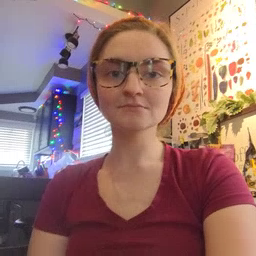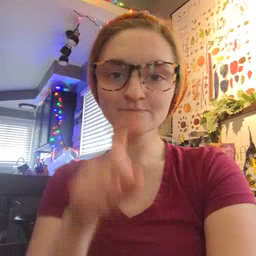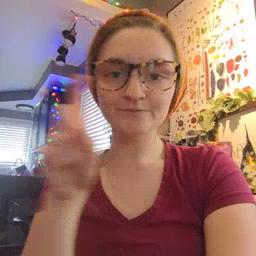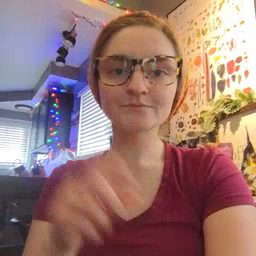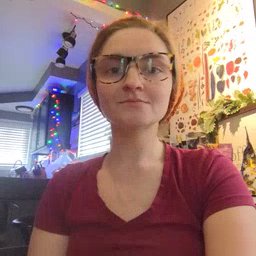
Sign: closet